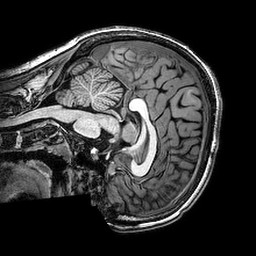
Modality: T1w
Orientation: sagittal
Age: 24
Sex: female
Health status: healthy
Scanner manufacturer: philips
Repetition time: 0.008163 s
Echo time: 0.00374 s